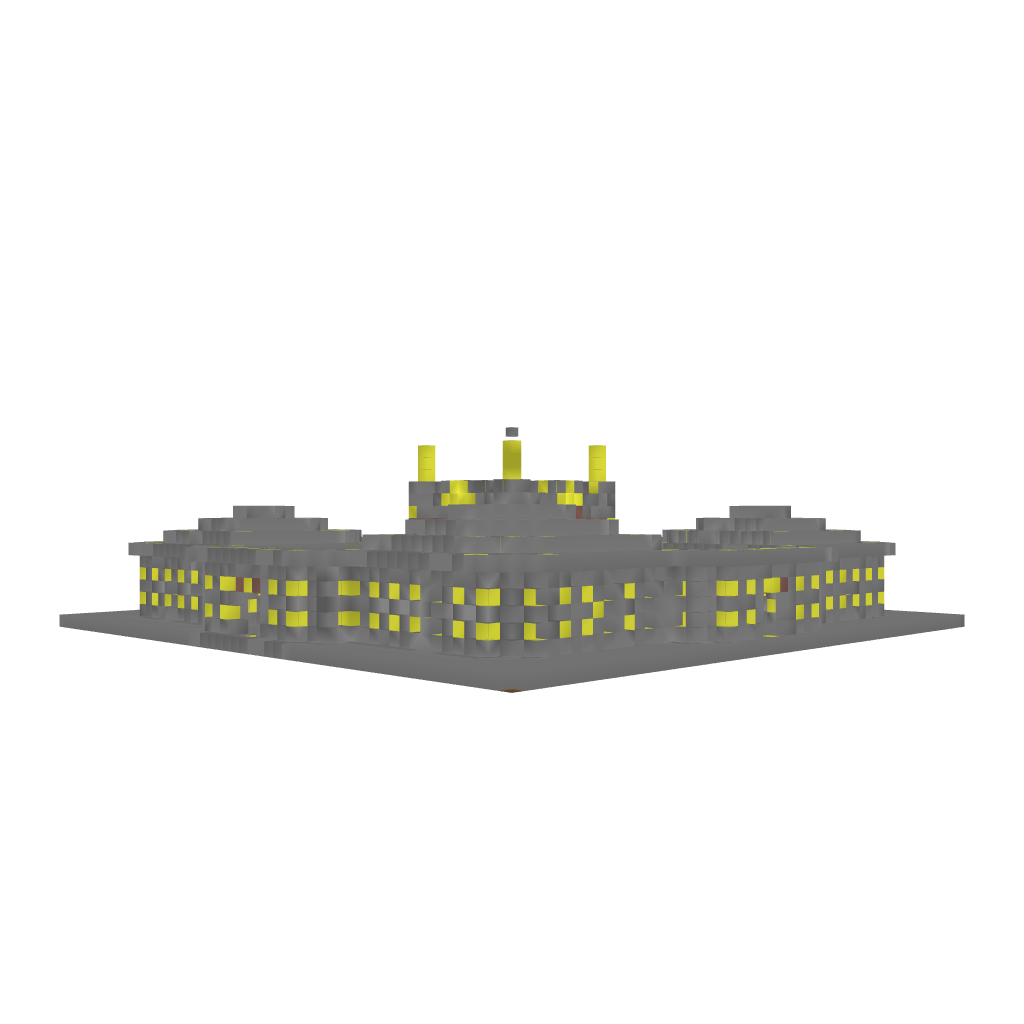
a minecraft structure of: Server Spawn Collection (6 Spawns!) good quality